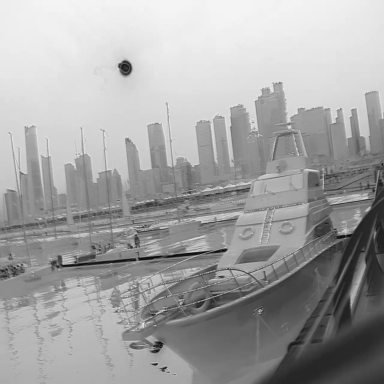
There is a canoe in the infrared image.